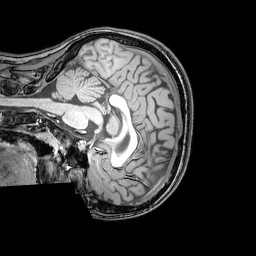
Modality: T1w
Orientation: sagittal
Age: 23
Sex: female
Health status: healthy
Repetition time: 0.081 s
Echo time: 0.037 s